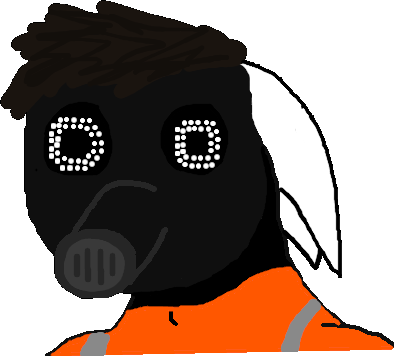
Label: 5_Boomer